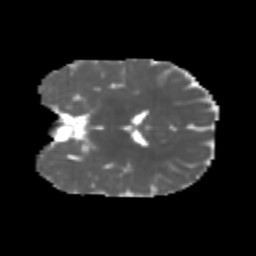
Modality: MD
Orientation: coronal
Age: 7
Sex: male
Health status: healthy